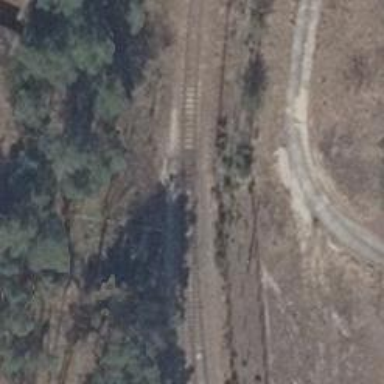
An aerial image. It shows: Railway switch.